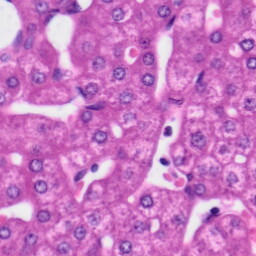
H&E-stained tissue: Liver